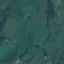
Land use / land cover class: Pasture